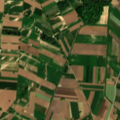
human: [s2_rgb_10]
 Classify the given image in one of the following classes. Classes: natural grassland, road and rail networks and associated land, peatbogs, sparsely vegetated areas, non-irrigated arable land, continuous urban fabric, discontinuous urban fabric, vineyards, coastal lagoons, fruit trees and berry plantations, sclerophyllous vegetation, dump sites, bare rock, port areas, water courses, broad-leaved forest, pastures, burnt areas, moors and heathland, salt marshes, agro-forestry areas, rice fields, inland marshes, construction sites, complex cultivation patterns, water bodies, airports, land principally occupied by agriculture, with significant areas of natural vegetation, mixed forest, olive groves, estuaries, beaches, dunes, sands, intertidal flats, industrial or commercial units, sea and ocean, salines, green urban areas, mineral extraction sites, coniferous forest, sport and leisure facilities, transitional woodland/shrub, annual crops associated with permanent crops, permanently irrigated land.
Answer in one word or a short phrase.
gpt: complex cultivation patterns, land principally occupied by agriculture, with significant areas of natural vegetation